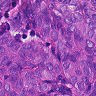
Metastatic tissue present: yes